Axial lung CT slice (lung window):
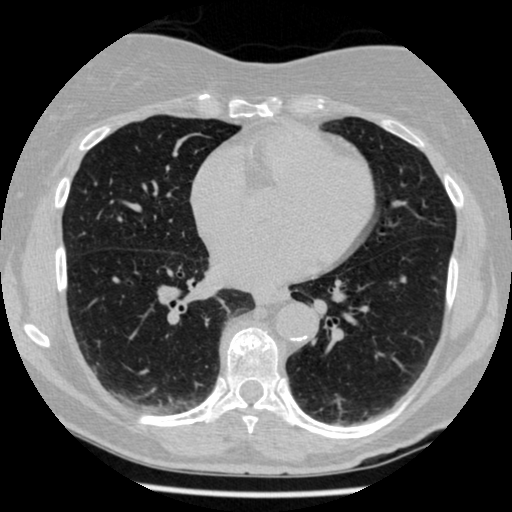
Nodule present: no